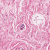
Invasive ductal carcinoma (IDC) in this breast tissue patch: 0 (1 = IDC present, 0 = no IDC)